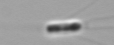
Label: Chaetoceros_subtilis